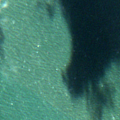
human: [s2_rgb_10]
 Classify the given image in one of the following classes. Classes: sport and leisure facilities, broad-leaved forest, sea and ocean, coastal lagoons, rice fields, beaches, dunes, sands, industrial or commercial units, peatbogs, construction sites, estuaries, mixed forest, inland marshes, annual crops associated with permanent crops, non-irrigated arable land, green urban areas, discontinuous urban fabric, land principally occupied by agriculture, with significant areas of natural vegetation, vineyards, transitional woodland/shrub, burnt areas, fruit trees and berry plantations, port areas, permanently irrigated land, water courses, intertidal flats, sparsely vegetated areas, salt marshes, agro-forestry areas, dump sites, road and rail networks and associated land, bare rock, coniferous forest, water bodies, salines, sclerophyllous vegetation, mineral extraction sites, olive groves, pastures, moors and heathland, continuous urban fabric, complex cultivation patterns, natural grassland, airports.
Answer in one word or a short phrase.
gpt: sea and ocean